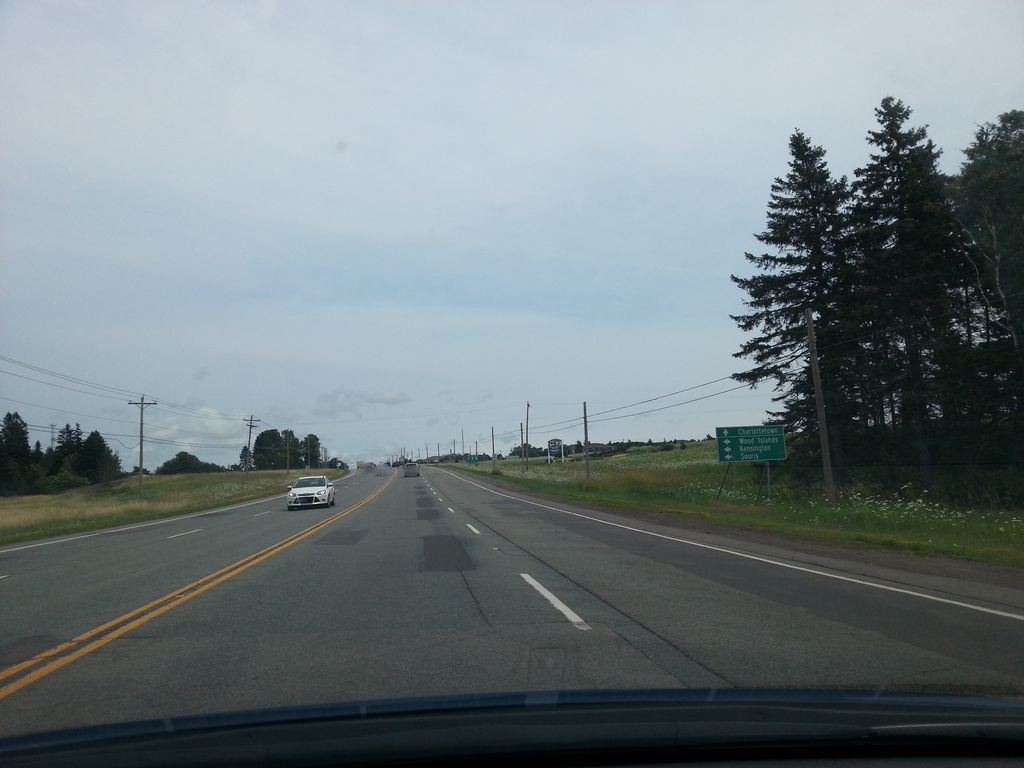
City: charlottetown